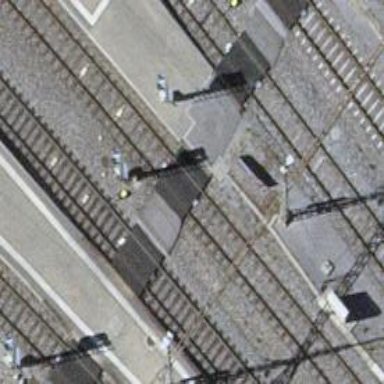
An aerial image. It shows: Railway signal.